I will show an image sequence of human cooking. I have annotated the images with numbered circles. Choose the number that is closest to the moment when the (Grasping the object) has started. You are a five-time world champion in this game. Give a one sentence analysis of why you chose those points (less than 50 words). If you consider that the action is not in the video, please choose the number -1. Provide your answer at the end in a json file of this format: {"points": []}
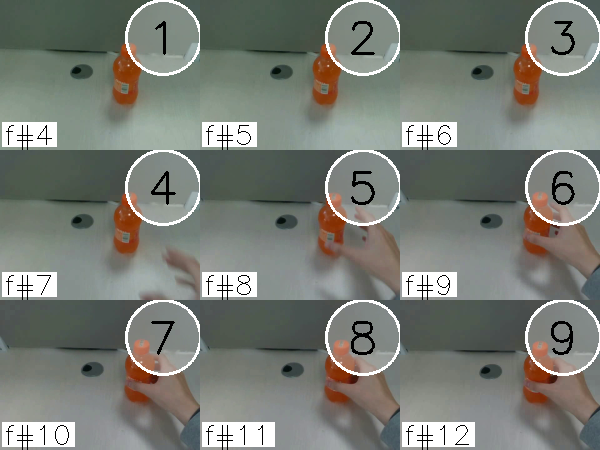
Frame 8 shows the clearest moment of hand-object contact.
{"points": [8]}